Field crop: tomato
Growth stage: 1
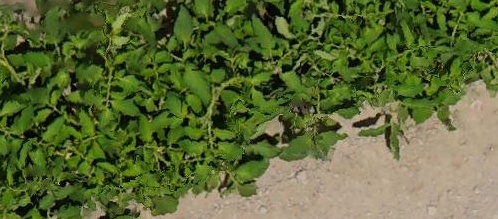
Species: tomato